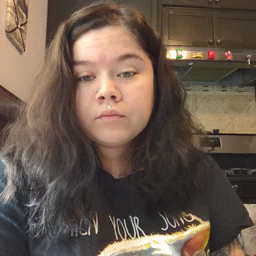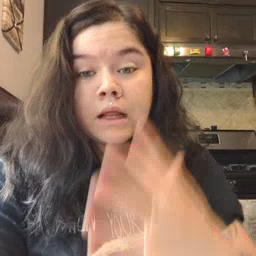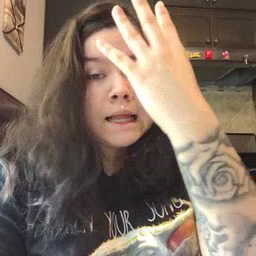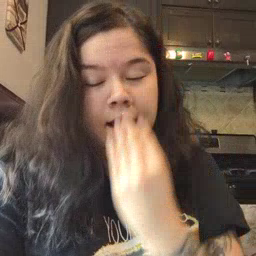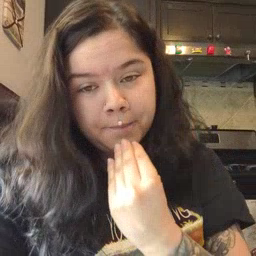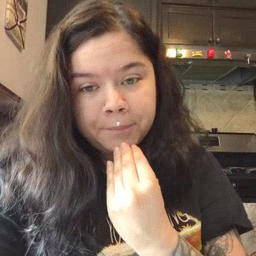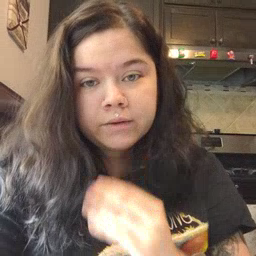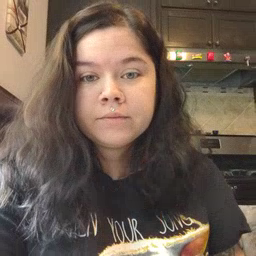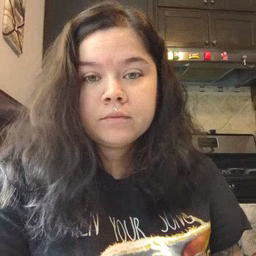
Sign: nap